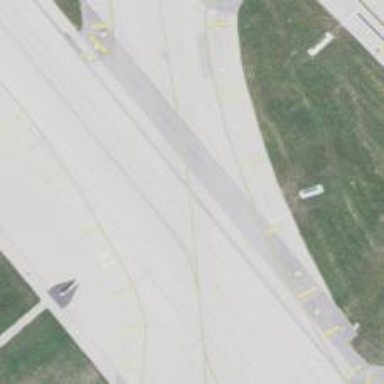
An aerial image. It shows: Image of taxiway at airport.